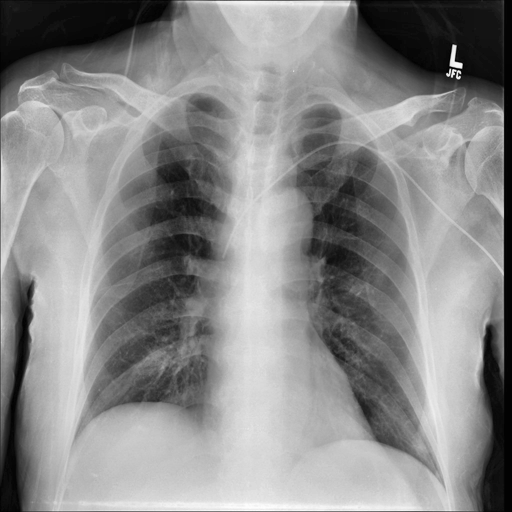
Finding: NORMAL